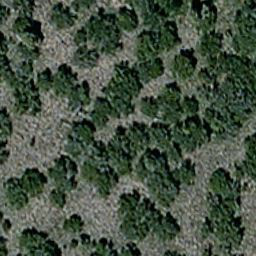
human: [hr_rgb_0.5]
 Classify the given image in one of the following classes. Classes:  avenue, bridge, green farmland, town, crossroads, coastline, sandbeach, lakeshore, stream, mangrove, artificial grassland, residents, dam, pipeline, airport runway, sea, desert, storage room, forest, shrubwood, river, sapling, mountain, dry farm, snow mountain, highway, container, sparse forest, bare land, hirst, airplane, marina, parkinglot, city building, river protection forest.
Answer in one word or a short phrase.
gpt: sparse forest